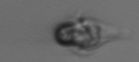
Label: Mesodinium